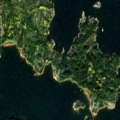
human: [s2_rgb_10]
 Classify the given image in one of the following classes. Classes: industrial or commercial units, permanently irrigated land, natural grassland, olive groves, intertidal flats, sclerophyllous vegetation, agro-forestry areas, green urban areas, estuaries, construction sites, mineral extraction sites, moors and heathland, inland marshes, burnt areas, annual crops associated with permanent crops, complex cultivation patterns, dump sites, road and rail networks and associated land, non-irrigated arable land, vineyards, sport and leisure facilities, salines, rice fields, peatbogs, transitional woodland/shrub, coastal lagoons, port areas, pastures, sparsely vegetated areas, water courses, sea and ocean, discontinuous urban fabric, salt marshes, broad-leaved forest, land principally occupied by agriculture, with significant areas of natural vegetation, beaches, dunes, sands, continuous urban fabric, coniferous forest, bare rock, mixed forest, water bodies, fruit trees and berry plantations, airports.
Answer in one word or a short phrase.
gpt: mixed forest, bare rock, sea and ocean